Question: I am new to jquery mobile and I am familiar with collapsibles , navbars , etc.
I need to know if it is possible it make a left panel as it is shown in the following image:

1. What is that left bar called? Does it has a specific name like panel? (I mean the area where there are all the options to select from)
2. Is it possible to get rid of header and footer in jquery mobile and make a fullscreen app like a game?
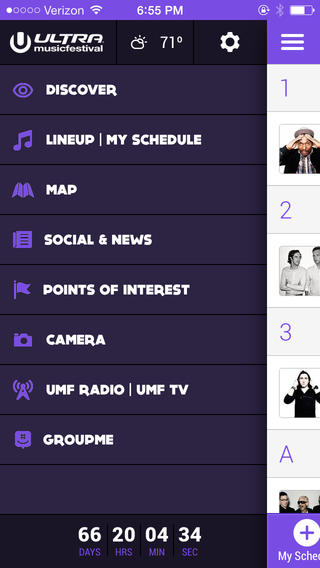
Answer: hamburger menu? slide-out menu?
<URL>
'''
$('#button').toggle(
function() {
$('#right').animate({ left: 250 }, 'slow', function() {
$('#button').html('Close');
});
},
function() {
$('#right').animate({ left: 0 }, 'slow', function() {
$('#button').html('Menu');
});
}
);
'''
This is a google search that will give you plenty of articles on how to create it.
<URL>